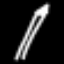
Label: pencil